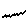
Label: zigzag